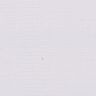
Metastatic tissue present: no